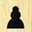
Piece: bP